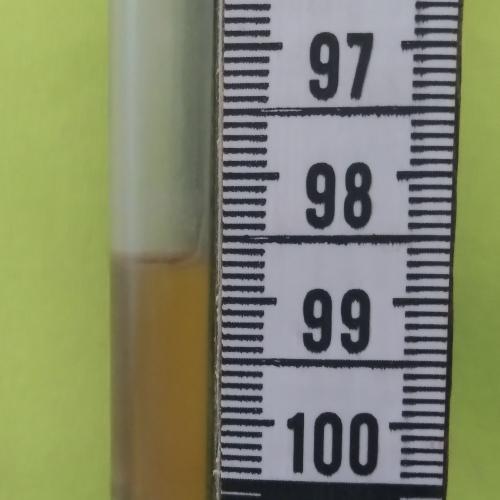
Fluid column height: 98.7 cm